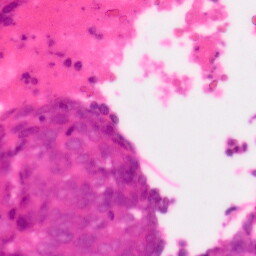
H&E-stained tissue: Colon